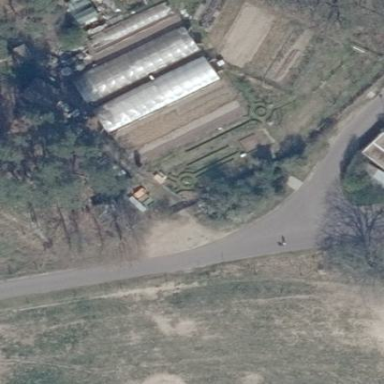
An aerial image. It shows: Plant nursery.